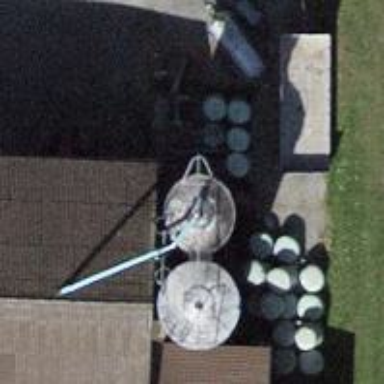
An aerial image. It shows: Silo.